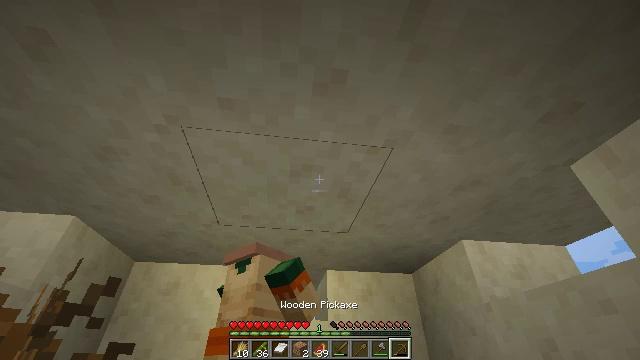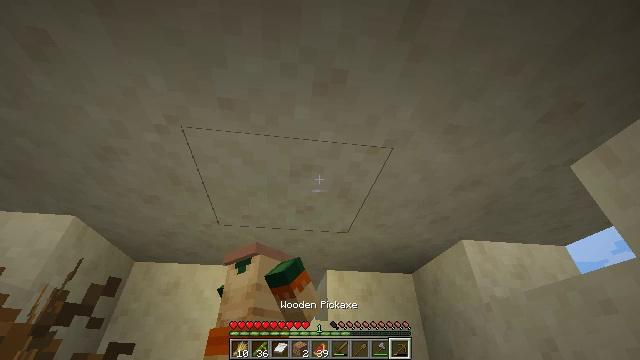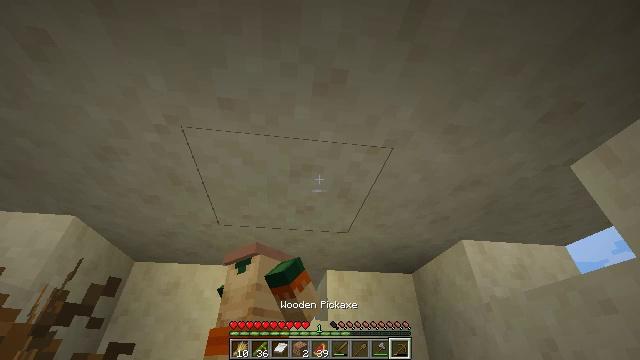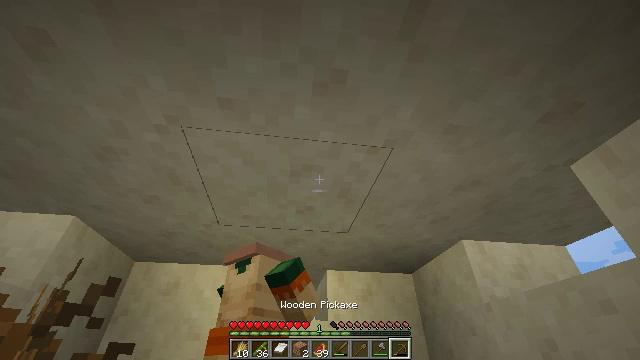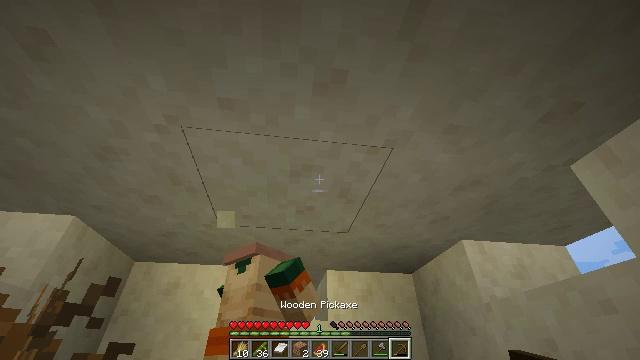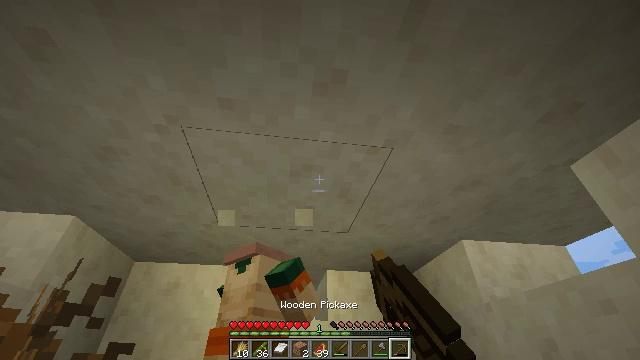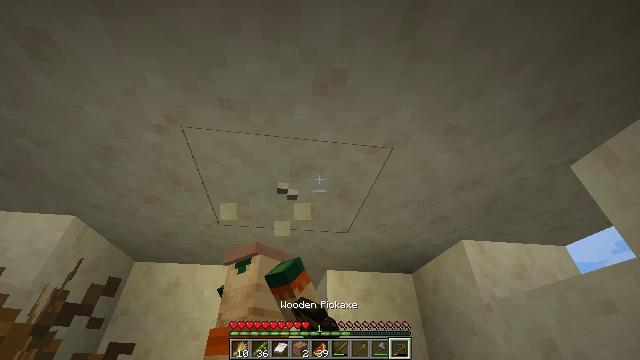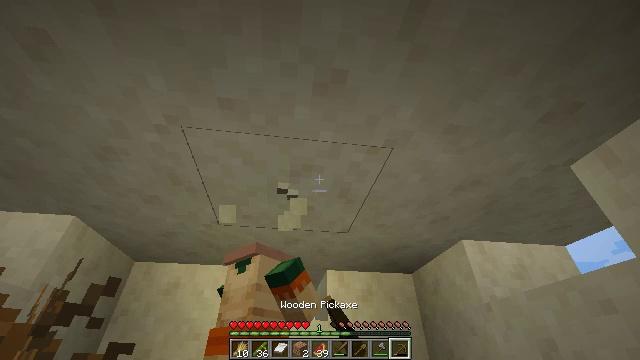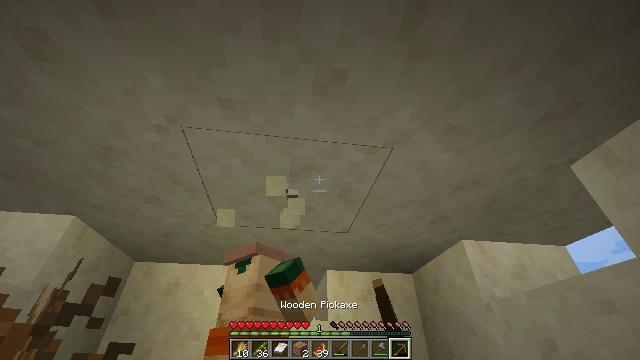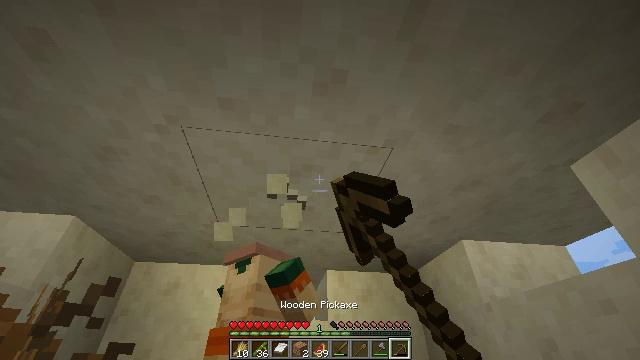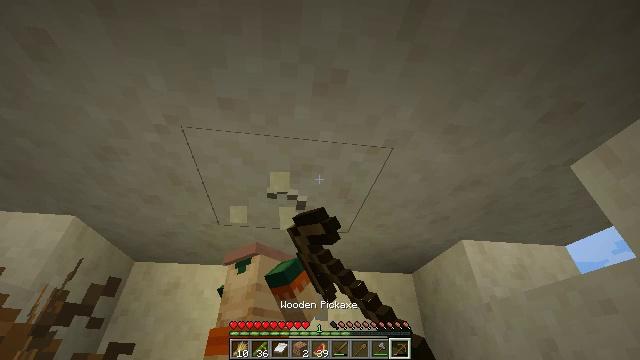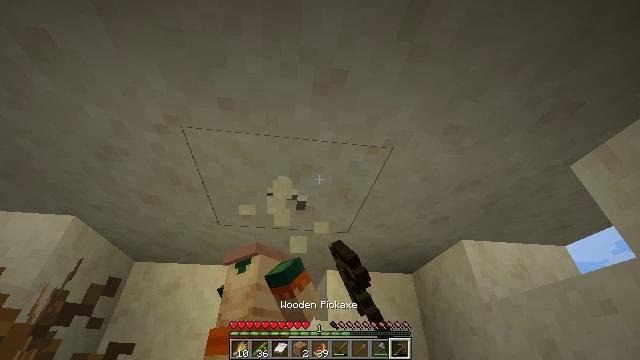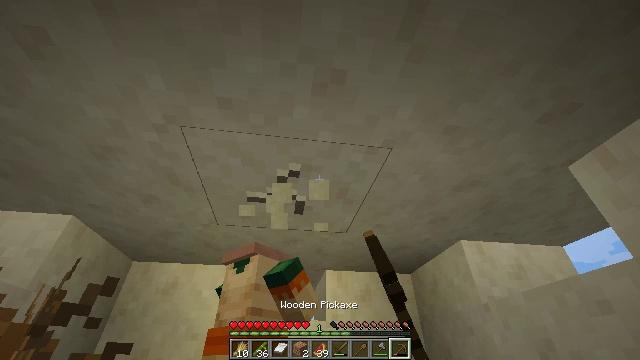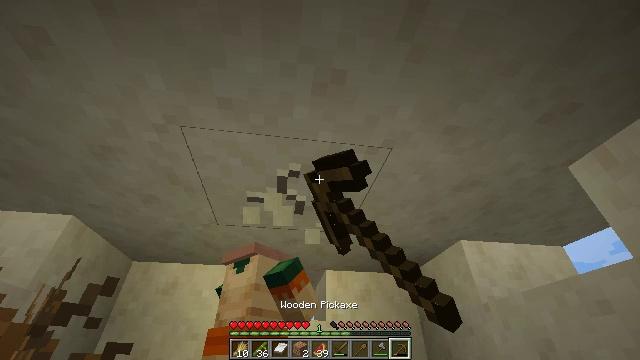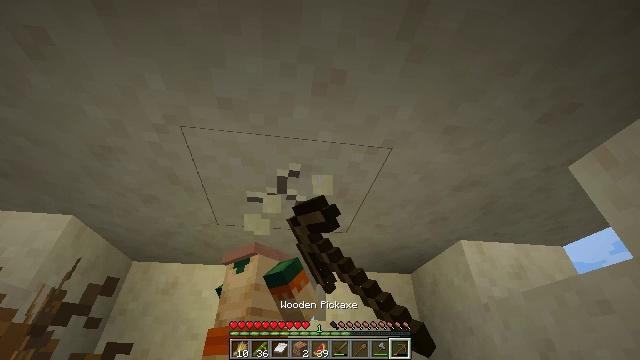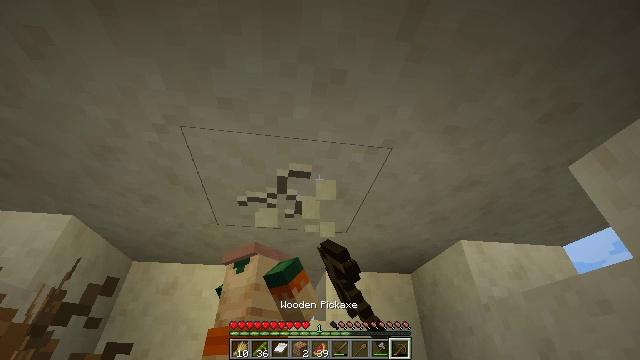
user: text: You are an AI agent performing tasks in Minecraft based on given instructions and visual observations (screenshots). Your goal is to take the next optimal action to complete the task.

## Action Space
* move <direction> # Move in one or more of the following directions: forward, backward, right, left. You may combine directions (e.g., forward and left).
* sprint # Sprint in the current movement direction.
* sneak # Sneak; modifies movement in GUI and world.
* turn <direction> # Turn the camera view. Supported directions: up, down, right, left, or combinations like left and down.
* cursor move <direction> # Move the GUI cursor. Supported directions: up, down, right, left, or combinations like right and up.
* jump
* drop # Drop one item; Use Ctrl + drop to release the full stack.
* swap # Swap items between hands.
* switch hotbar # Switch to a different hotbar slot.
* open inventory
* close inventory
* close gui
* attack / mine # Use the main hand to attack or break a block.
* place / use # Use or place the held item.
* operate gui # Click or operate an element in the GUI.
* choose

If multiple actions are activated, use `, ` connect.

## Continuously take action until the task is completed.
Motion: motion action
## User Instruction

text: Gather the smooth sandstone slab.
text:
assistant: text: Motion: no_op
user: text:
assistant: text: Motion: no_op
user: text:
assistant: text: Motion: no_op
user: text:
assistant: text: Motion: attack / mine
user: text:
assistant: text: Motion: attack / mine
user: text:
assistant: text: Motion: attack / mine
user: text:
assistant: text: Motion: attack / mine
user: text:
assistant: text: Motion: attack / mine
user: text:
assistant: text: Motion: attack / mine
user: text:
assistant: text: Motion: attack / mine
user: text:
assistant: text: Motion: attack / mine
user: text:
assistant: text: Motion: attack / mine
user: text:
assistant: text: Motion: attack / mine
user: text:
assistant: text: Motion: attack / mine
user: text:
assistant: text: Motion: attack / mine
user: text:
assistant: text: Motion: attack / mine
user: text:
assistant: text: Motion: attack / mine
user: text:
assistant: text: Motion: attack / mine
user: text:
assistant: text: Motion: attack / mine
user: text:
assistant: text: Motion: attack / mine
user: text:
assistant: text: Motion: attack / mine
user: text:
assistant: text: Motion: attack / mine
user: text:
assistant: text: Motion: attack / mine
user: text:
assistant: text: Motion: attack / mine
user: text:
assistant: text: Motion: attack / mine
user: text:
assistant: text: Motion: attack / mine
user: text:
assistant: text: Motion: attack / mine
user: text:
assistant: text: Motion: attack / mine
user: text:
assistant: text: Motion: attack / mine
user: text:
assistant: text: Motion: attack / mine